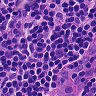
Metastatic tissue present: no